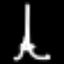
Label: The Eiffel Tower